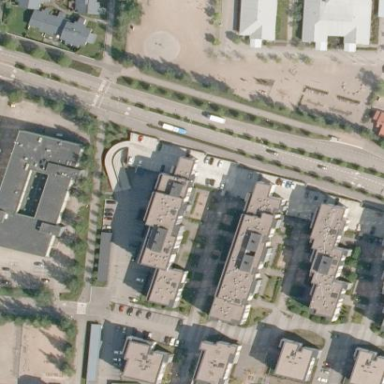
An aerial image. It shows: Multi-storey parking building.